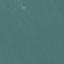
Land use / land cover class: SeaLake